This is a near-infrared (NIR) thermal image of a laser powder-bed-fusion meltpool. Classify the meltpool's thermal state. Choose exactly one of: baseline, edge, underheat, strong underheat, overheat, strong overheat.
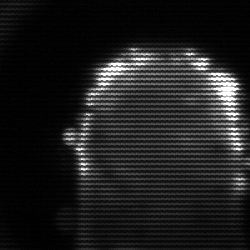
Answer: baseline